Question: I am using JW Player plugin from wordpress. I try to upload mp4 file in the admin dashboard -> media
There is nothing problem in the uploading. but when i try to load the video in jw player of wordpress it loads only audio. When i try to upload the file it shows the mime type as
video/quicktime but i uploaded the mp4 file and mime type should be video/mp4 Not sure why this should happen.
Here is the screenshot that i uploaded from my side

How to change the mime type as video/mp4. Is that anything in wordpress or in convertor?
Any one give me a suggestion to overcome this problem
Reg,
vicky
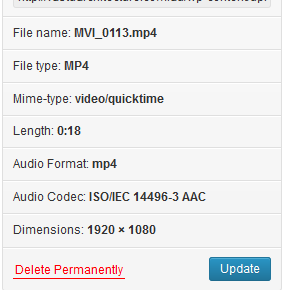
Answer: To add additional MIME types, in function.php write the below code:
'''
add_filter('upload_mimes', 'add_custom_mime_types');
function add_custom_mime_types($mimes) {
return array_merge($mimes, array (
'ac3' => 'audio/ac3',
'mpa' => 'audio/MPA',
'flv' => 'video/x-flv',
'svg' => 'image/svg+xml'
));
}
'''
To remove existing MIME types:
'''
add_filter('upload_mimes', 'remove_mime_types');
function remove_mime_types($mimes) {
unset($mimes['mp4']);
}
'''